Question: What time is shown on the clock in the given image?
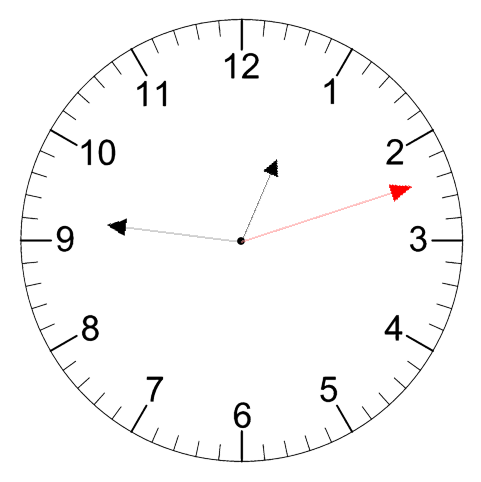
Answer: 12:46:12